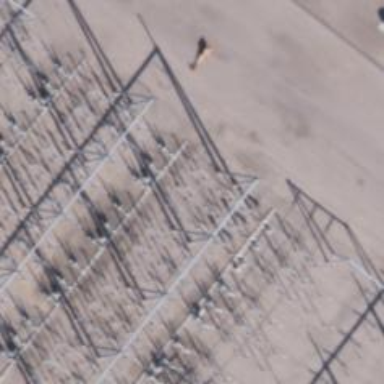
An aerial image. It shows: Switch used for power control.